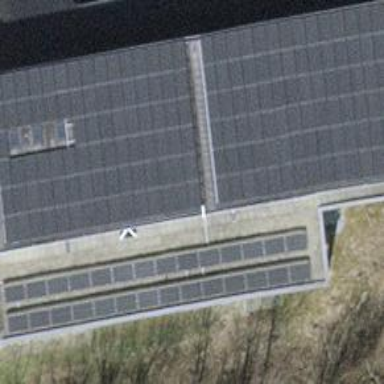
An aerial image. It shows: School.